Field crop: tomato
Growth stage: 2
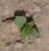
Species: solanum